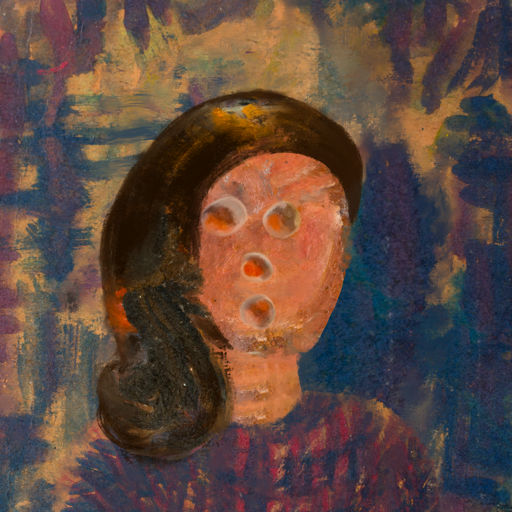
Background: InTheSun, Head And Neck Front: Boggyland, Face Front: Rupkatha, Bust: In_The_Sun, Hair Front: Gypsy_Queen, Head Accessory: Blank, Second Necklace: Blank, Necklace: Blank, Baby: Blank